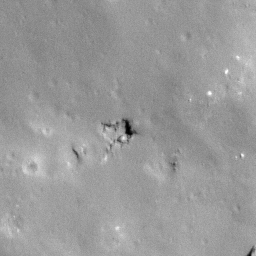
Pit: Oday 2
Host crater: Oday
Host type: impact_melt
Lunar coordinates: latitude -30.946, longitude 158.064